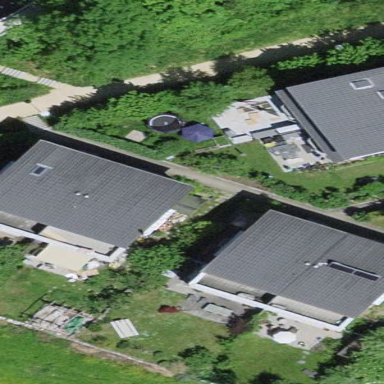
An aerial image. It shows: Terrace building.